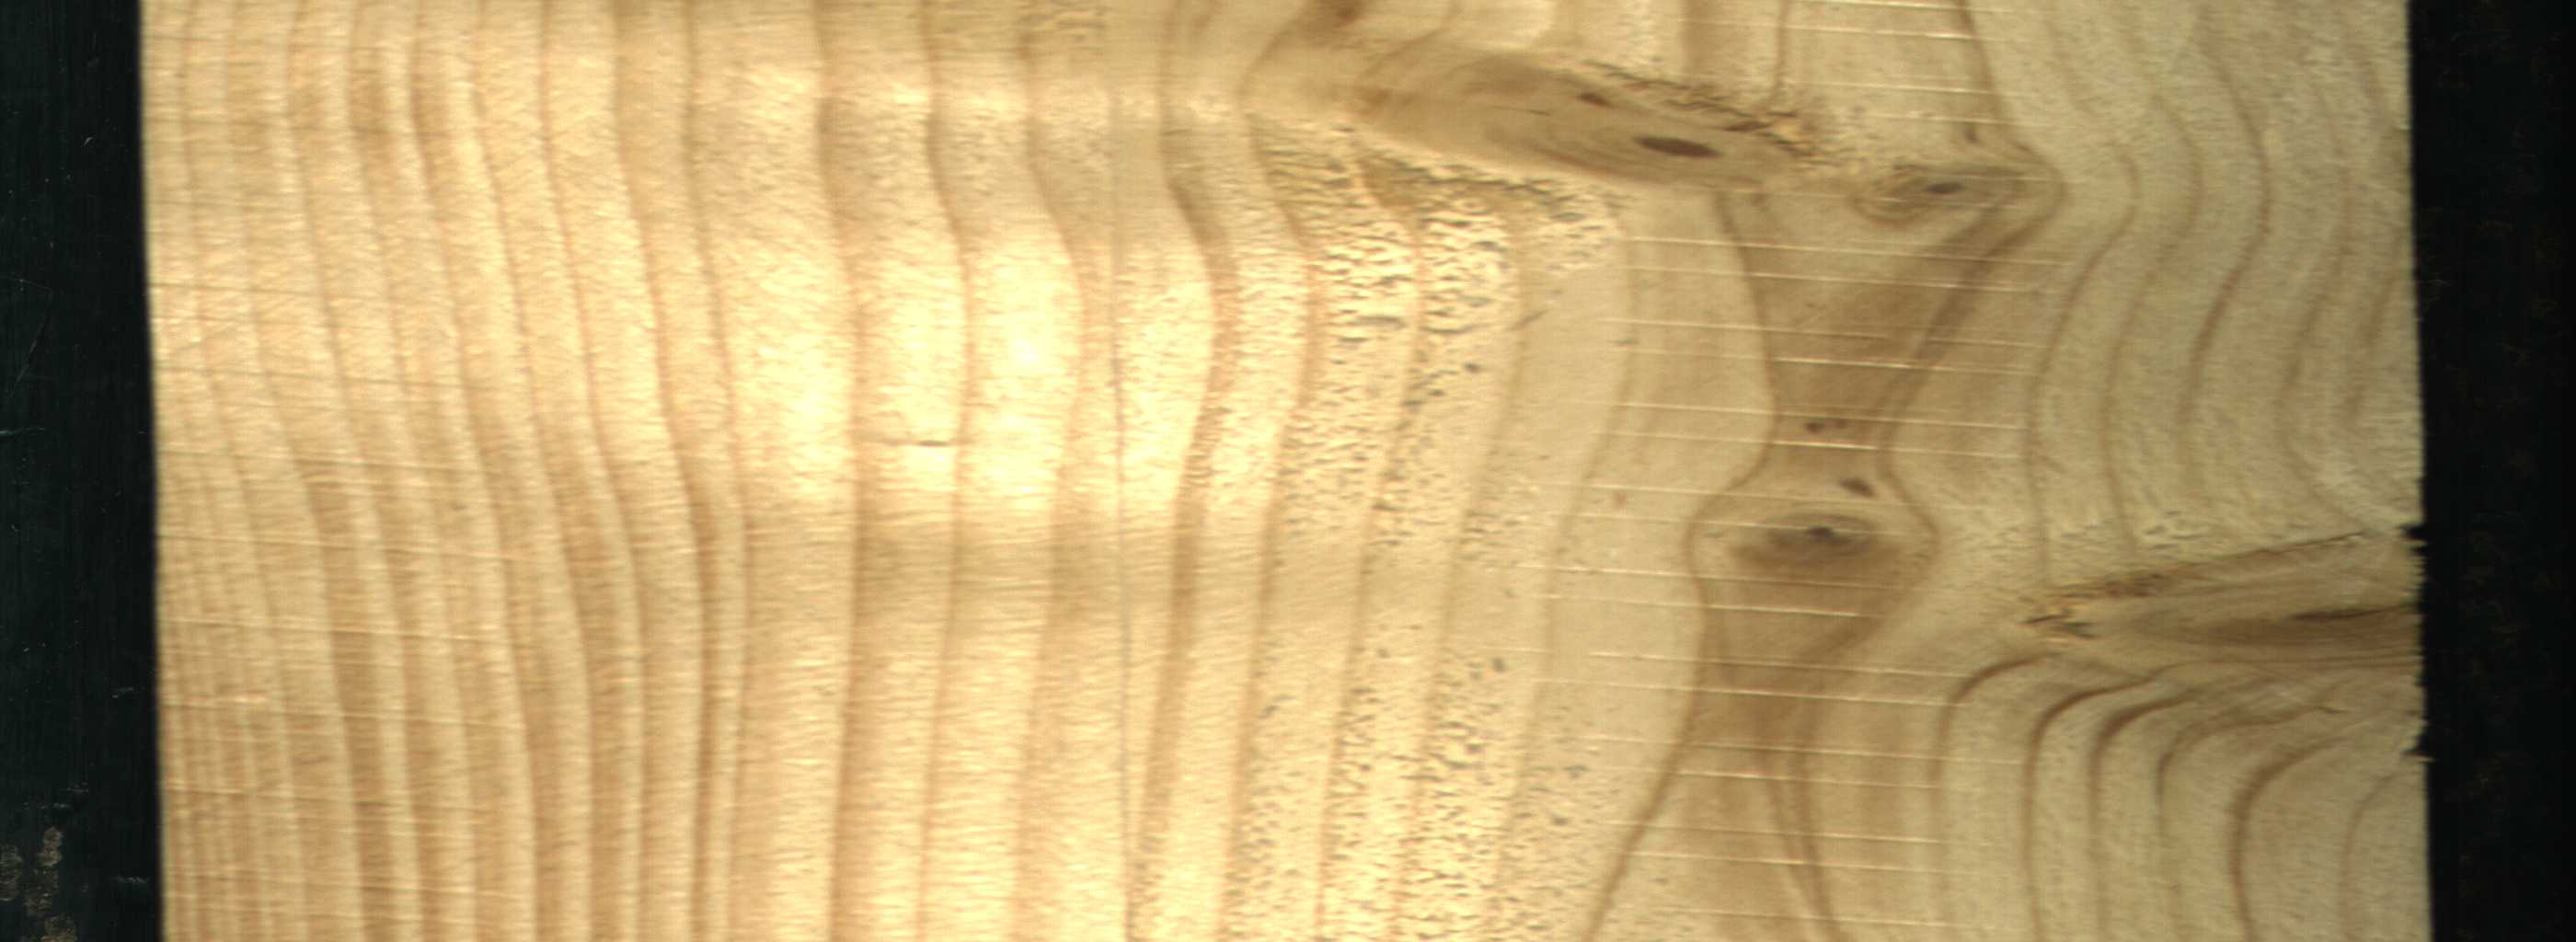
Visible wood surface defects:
Live_Knot
Live_Knot
Live_Knot
Live_Knot